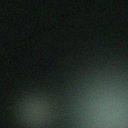
Screen state: off